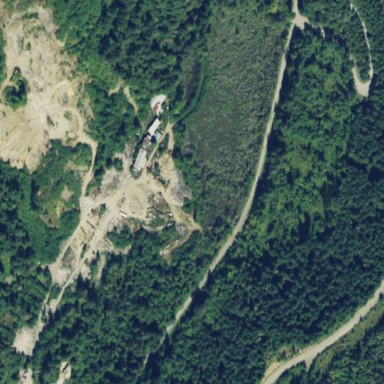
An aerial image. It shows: Quarry area.